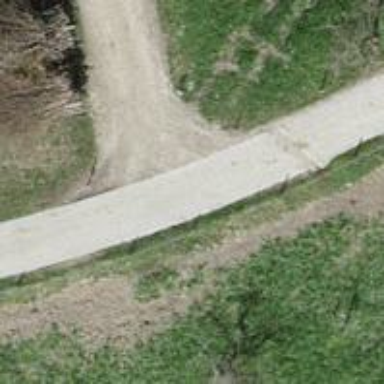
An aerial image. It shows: Well-maintained track road with grade 1 tracktype.